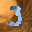
Label: 3